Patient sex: M
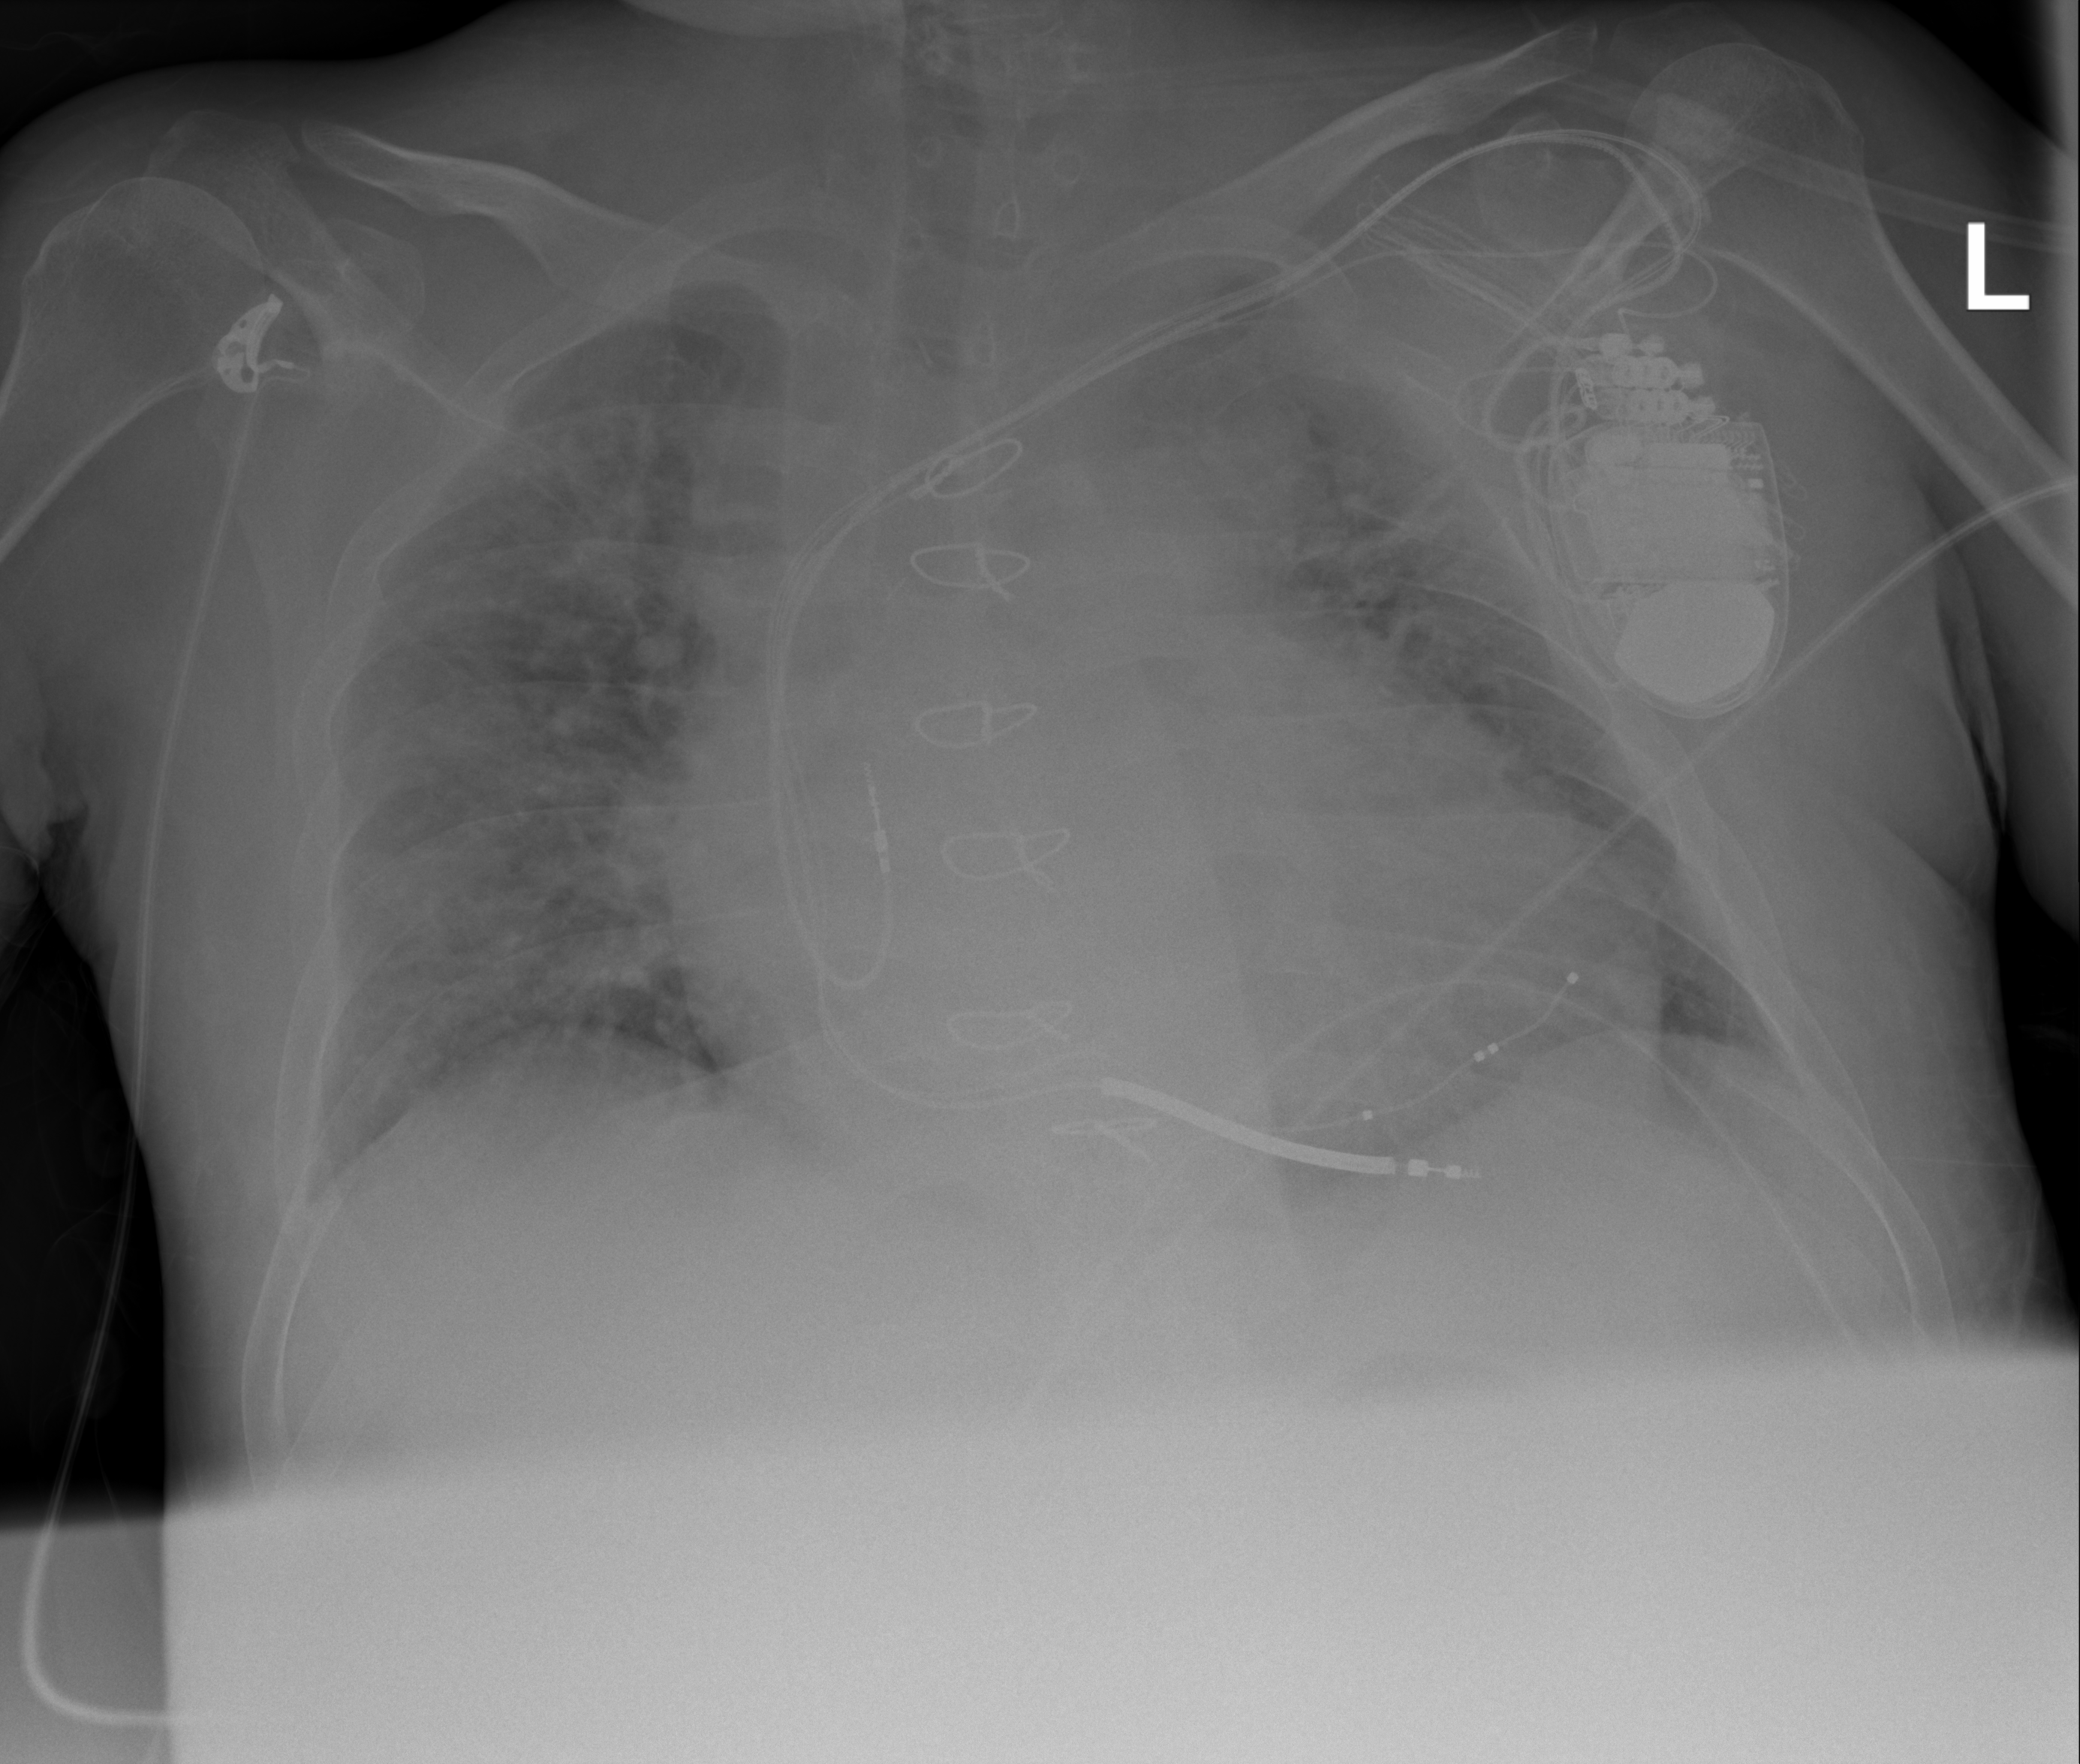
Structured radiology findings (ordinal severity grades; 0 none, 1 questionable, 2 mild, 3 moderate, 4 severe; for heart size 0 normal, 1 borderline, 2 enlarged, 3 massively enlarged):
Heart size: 3
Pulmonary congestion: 3
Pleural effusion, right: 0
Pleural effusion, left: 0
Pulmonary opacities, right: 3
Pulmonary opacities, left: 2
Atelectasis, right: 2
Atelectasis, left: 0